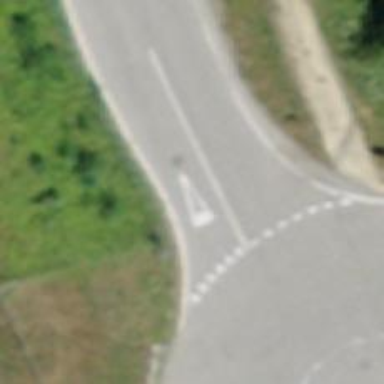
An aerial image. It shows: Unclassified road with asphalt surface.